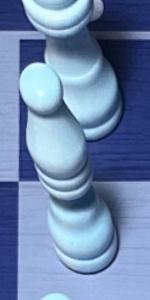
Label: Bishop_White